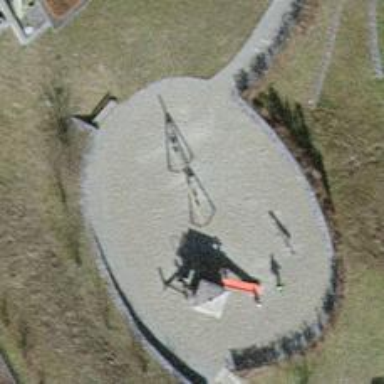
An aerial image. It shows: Playground featuring swings.